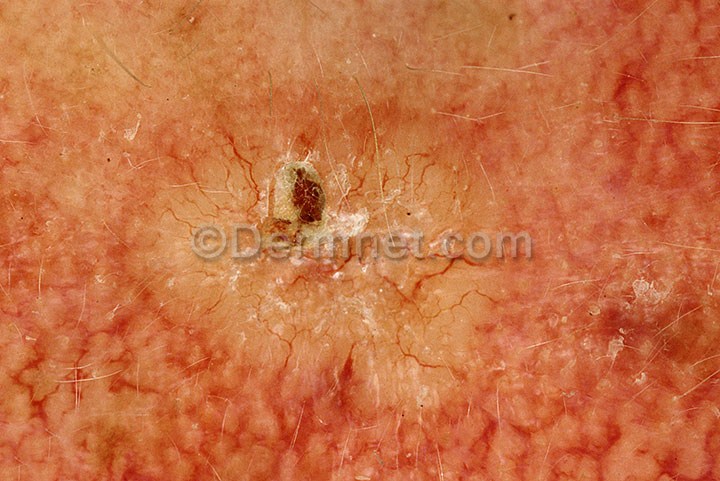
Disease: Actinic Keratosis Basal Cell Carcinoma and other Malignant Lesions